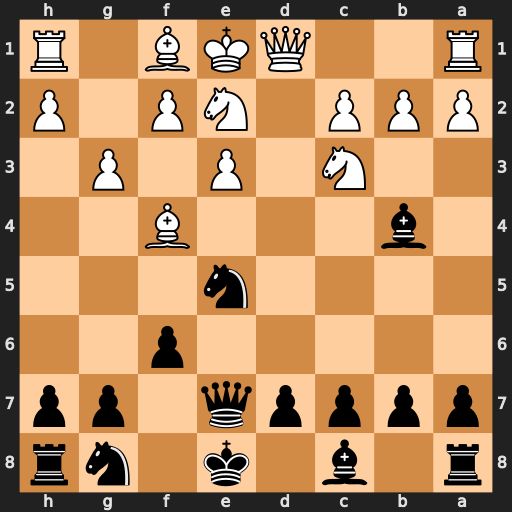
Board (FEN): r1b1k1nr/ppppq1pp/5p2/4n3/1b3B2/2N1P1P1/PPP1NP1P/R2QKB1R
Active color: b
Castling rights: KQkq
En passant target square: -
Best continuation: Nf3#